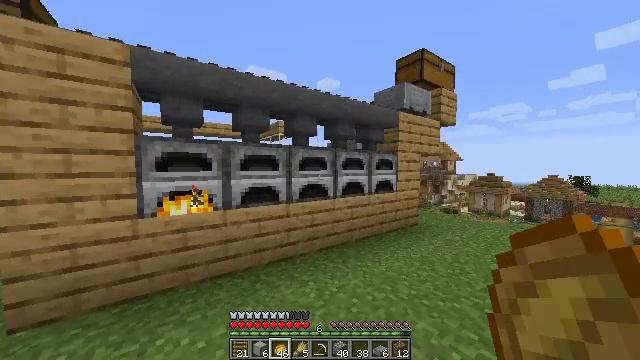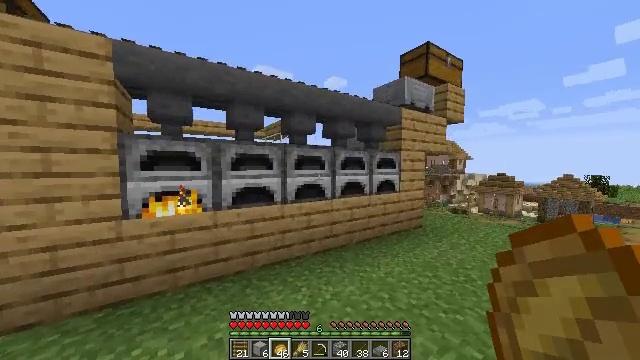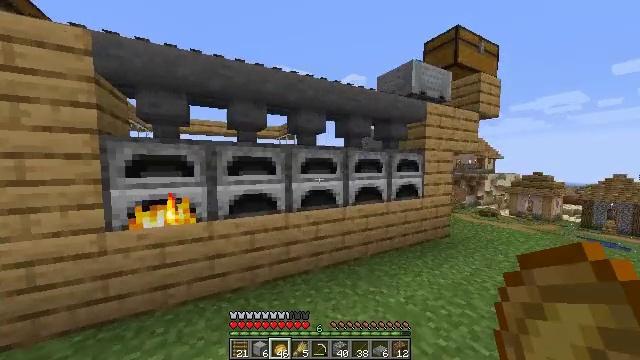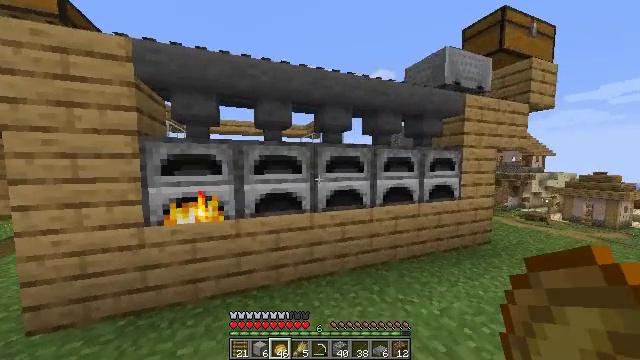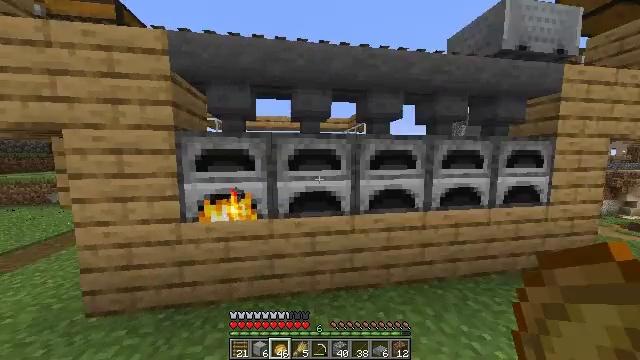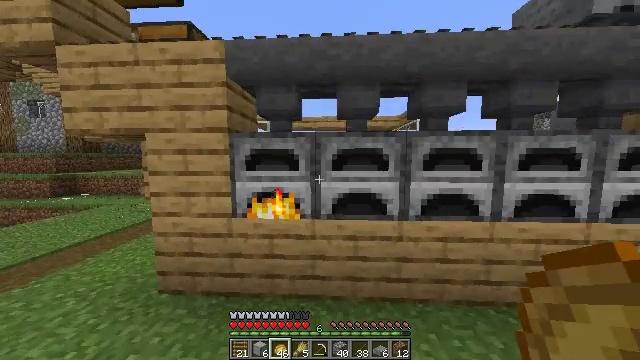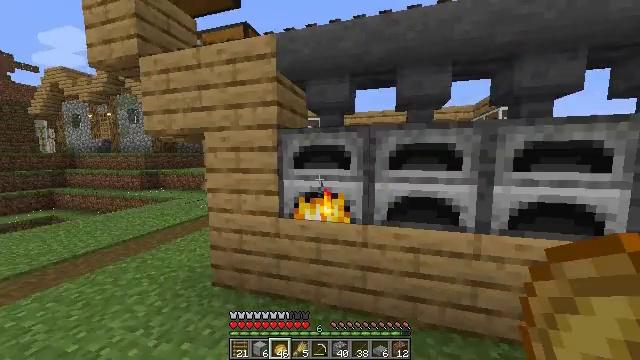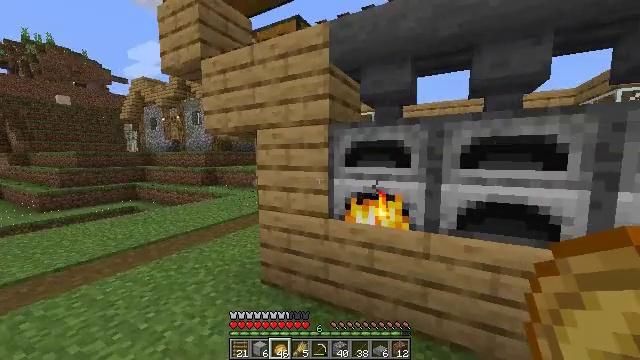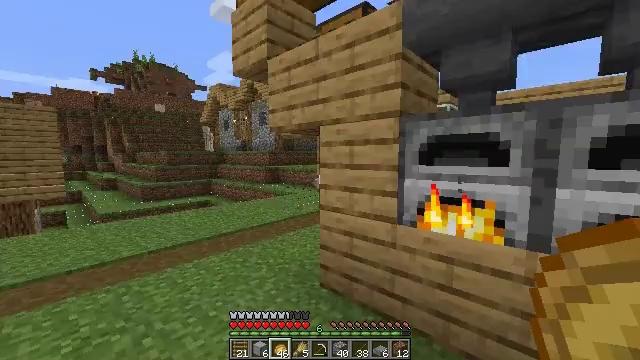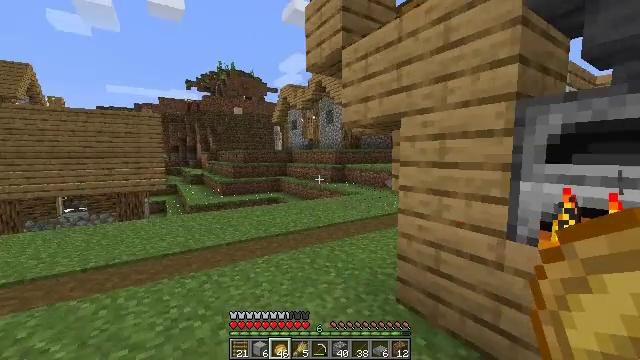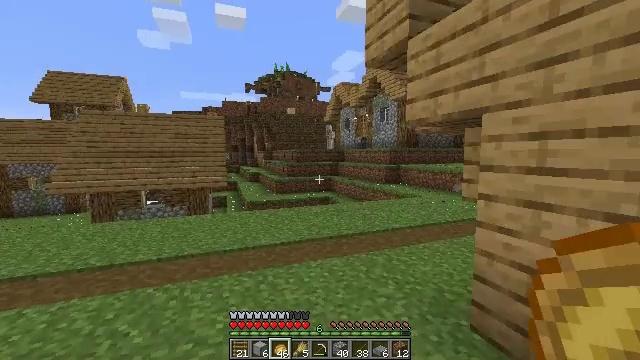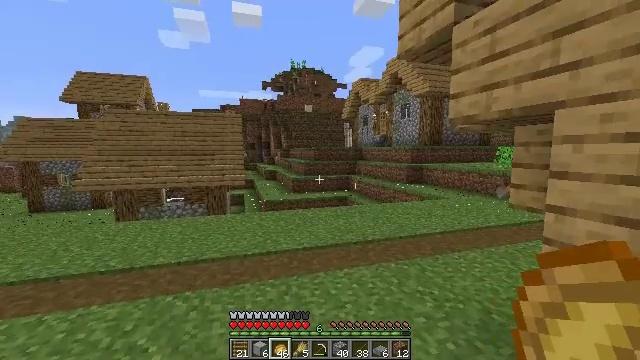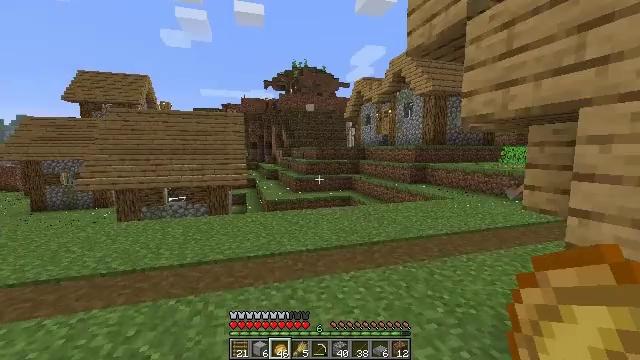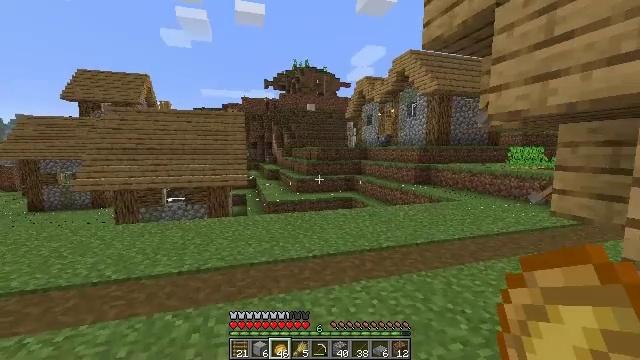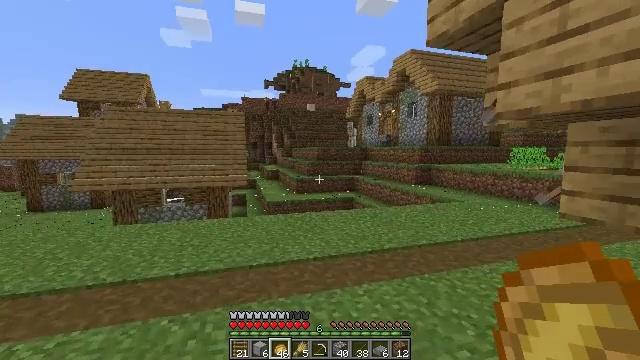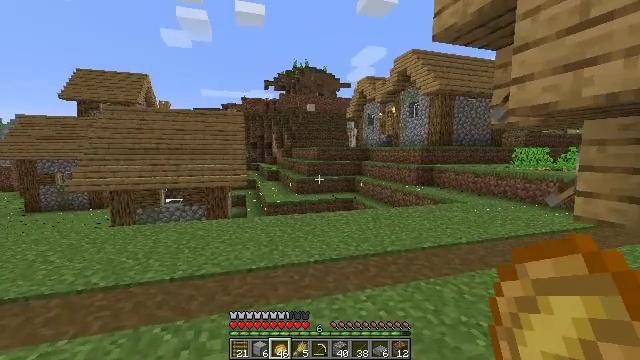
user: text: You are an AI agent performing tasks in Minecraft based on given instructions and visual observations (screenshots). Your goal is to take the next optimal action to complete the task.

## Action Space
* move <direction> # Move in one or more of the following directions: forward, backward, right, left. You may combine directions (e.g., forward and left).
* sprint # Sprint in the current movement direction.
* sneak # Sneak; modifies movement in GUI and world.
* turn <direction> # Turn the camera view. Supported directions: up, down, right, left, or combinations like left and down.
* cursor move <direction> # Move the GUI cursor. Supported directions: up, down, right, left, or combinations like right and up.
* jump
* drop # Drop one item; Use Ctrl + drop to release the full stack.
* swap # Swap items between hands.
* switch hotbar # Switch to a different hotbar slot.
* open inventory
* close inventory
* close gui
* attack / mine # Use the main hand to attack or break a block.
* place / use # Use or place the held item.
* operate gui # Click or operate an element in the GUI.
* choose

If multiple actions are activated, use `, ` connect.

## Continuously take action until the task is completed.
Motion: motion action
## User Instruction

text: Craft several smooth stone slab on the crafting table.
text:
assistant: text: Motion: move forward, turn left
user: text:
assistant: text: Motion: move forward, turn left
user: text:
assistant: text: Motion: move forward, turn left
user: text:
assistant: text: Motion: move forward, turn left and down
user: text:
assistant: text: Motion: turn left
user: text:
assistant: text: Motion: move forward and move left, turn left
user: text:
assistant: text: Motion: move forward and move left, turn left
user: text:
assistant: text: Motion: move forward and move left, turn left
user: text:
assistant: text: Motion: move forward and move left, turn left
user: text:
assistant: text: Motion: move forward and move left, turn left
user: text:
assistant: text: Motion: move forward and move left, turn left
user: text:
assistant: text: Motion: move forward and move left
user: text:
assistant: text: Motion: move forward
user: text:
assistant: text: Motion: move forward
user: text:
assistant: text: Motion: move forward, sprint
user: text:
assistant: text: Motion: move forward, sprint
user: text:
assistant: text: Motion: move forward, sprint, turn right
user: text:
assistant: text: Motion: move forward, sprint
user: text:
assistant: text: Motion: move forward
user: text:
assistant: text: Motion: move forward, sprint, turn right
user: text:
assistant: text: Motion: move forward, sprint, turn right
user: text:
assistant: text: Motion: move forward, sprint, turn right
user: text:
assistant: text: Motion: move forward, sprint, turn right
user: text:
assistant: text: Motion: move forward, turn right
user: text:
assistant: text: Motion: move forward, turn right and down
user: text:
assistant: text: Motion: move forward, turn right
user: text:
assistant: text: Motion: move forward, turn right
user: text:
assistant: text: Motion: move forward
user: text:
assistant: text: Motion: move forward
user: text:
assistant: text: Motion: move forward